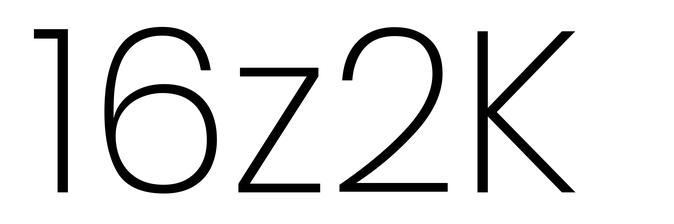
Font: Poppins-ExtraLight